Question: the command i ran:
'''
mvn liquibase:updateSQL -P MyProject -Dusername=MyUser -Dpassword=password
-Ddb_name=$(DB_NAME) -Duser_password=$(USERPASSWORD) -Dvarchar=nvarchar
-Dnumber=numeric -Dchar=nchar -Ddate=datetime -Dtimestamp=datetime
-Dclob=nvarchar(max) -Dlong=nvarchar(max) -Dblob=varbinary(max) -Draw=varbinary
-Dsysdate=GETDATE() -Dsubstring_function=substring -Dfrom_dual_clause=
-Dconcat=+ -Disnull=isnull
'''
this is my first time taking on a liquibase problem. here is the stack trace, how should I go about debugging this?

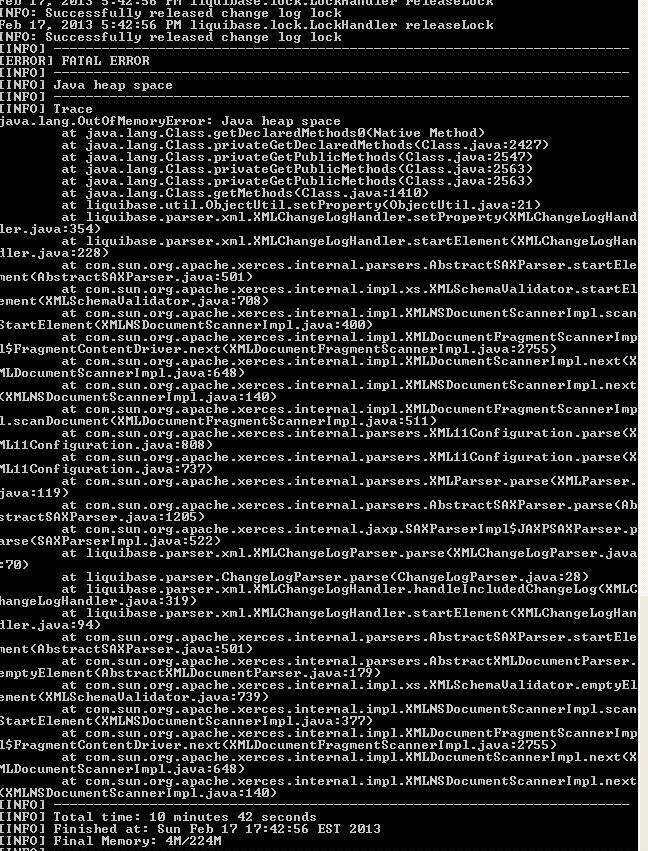
Answer: Try setting the -Xmx flag to a higher value. By default Java runs with a fixed amount of memory (64MB), which is too small for the program you are running (hence the OutOfMemoryError).